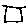
Label: square